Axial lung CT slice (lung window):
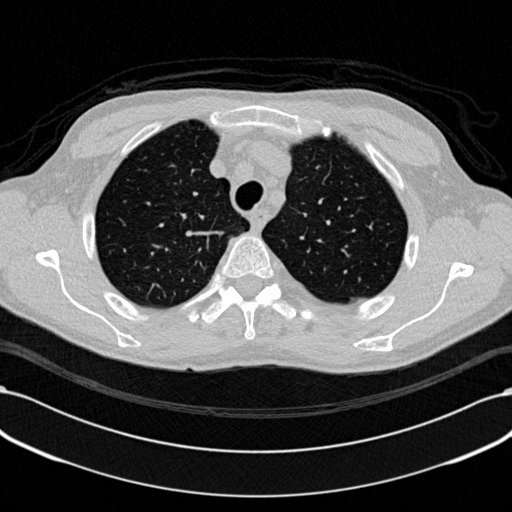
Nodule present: no